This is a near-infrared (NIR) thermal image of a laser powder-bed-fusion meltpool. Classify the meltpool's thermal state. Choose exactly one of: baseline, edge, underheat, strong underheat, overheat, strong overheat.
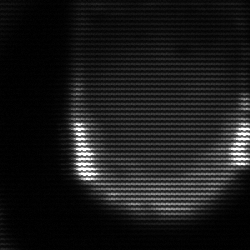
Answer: edge